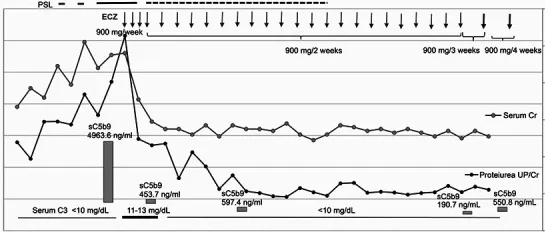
Clinical course and medication of the patient. PSL = prednisolone; MMF = mycophenolate mofetil; ECZ = eculizumab; MP = methylprednisolone pulses; ACEI = angiotensin-converting enzyme inhibitor; ARB = angiotensin II receptor blocker; Cr = creatinine; UP/Cr = urinary protein/creatinine ratio.
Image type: electrography (ekg)